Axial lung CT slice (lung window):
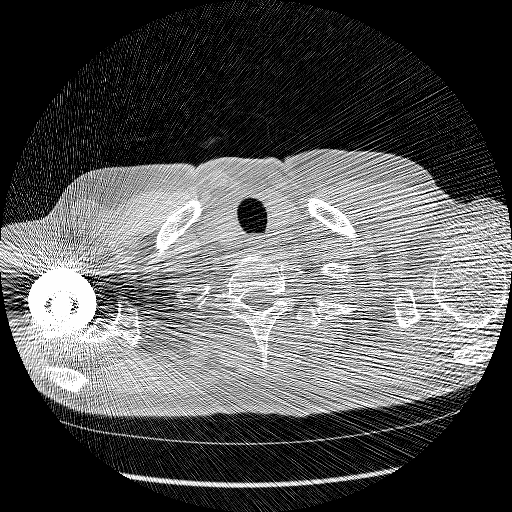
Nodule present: no